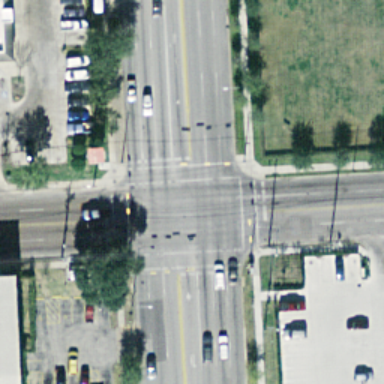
An intersection with some cars on the road .